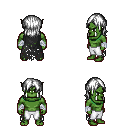
a pixel art fantasy rpg character, male body template, orc, green skin, black tattered cape, white pants, white long bangs hairstyle, white cloth bandages, four views (front, back, left, right), 2x2 character sprite sheet, small pixel art, hard edges, no anti-aliasing